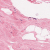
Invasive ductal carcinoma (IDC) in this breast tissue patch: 0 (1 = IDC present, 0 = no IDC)